Interaction volume radius: 10 \u00c5
Interaction volume height: 50 \u00c5
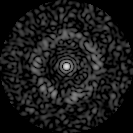
Disorder parameter: 0.8334